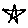
Label: star